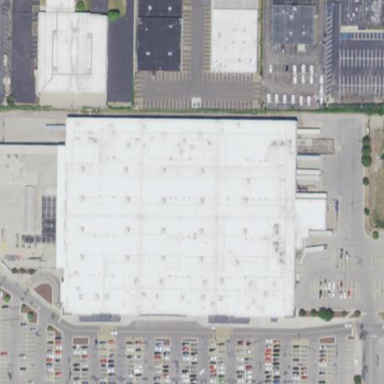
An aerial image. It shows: Supermarket located in building.